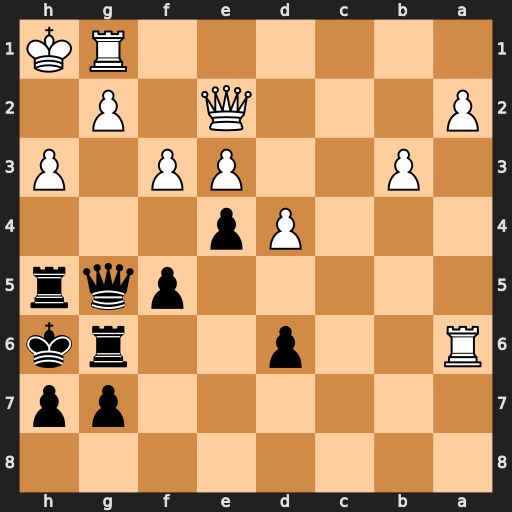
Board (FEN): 8/6pp/R2p2rk/5pqr/3Pp3/1P2PP1P/P3Q1P1/6RK
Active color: b
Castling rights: -
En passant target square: -
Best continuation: Rxh3+ gxh3 Qxg1#